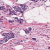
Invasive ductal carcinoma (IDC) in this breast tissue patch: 1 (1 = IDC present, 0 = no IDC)